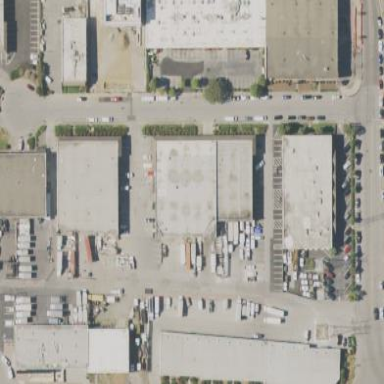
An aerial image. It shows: Industrial building with flat roof.